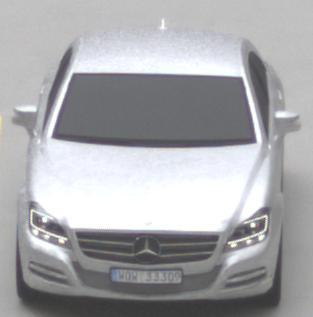
Make: Mercedes-Benz
Model: CLS Coupé 350
Detailed model: CLS-Class (218) Coupé
Model produced from: 2011/01
Model produced until: 2014/07
Doors: 4
Color: white
Road condition: dry road
Daytime: morning or afternoon
Contrast: low contrast